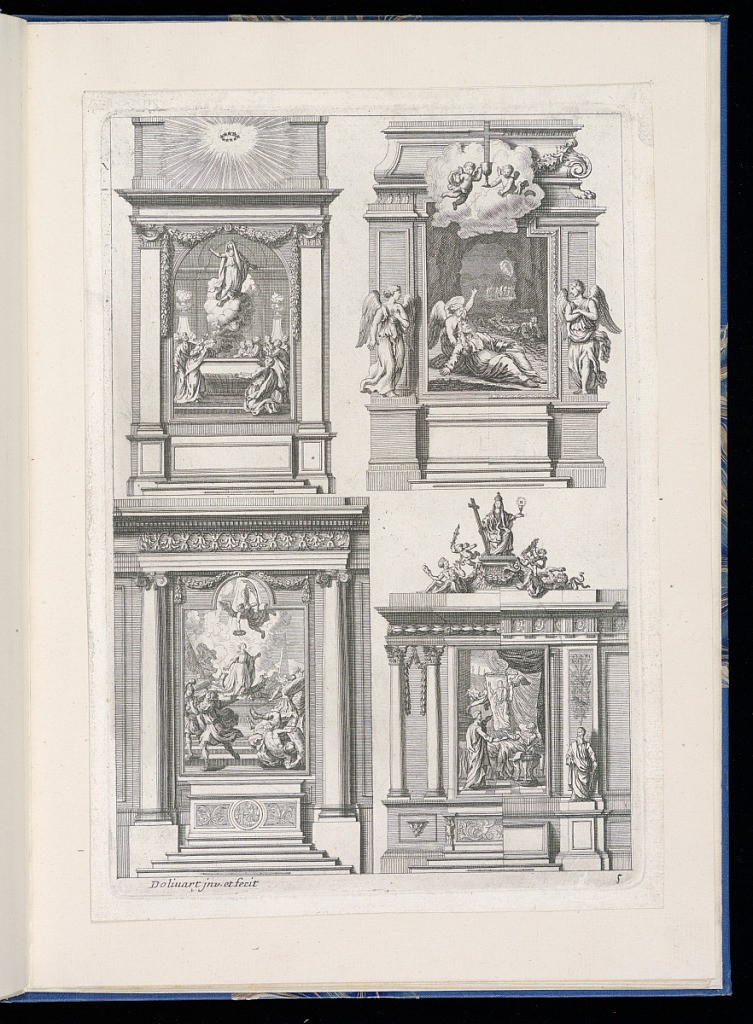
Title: Five Alternative Designs for Altars
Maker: Juan Dolívar, Spanish, active in France, 1641–1692
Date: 1690
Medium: Etching on paper
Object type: Print
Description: Five designs for ecclesiastical altars featuring paintings and sculptures of Jesus, the Virgin Mary, Saints, and angels. The altarpieces are framed by decorative paneling (boiseries), pilasters, sculpted moldings, with scrolling leaves, fluting, festoons of leaves, flowers, trophies, mascarons (masks), palm leaves, roundels, and friezes. Each design includes a scale below. The plate is signed and numbered.